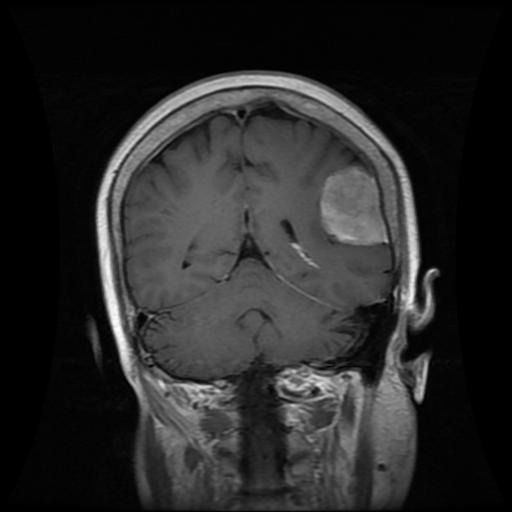
Label: meningioma